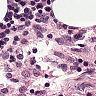
Metastatic tissue present: no